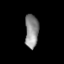
Tissue: lung
Cell type: Fibroblasts
Senescence score: 0.5603
Nuclear area (px): 445
Mean DAPI intensity: 139.258